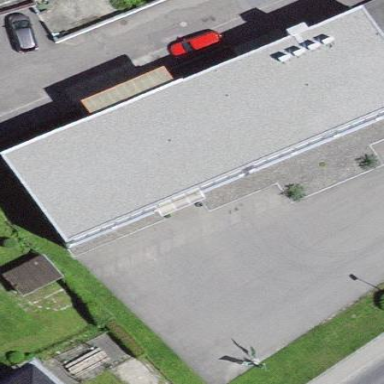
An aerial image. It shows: Commercial building.